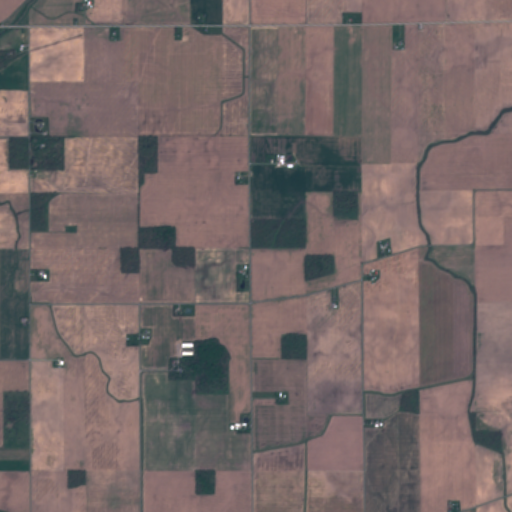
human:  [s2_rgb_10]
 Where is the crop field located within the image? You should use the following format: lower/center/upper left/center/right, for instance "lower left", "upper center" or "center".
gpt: The crop field is located in the lower right of the image.
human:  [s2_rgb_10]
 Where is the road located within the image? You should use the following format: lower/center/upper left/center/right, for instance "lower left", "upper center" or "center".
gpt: There is no road in the image.